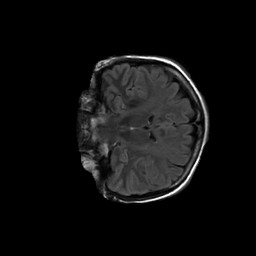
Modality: FLAIR
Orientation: coronal
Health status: ill
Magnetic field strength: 3 T